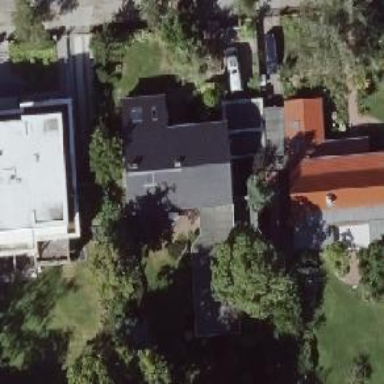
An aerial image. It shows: Simple and straightforward house.